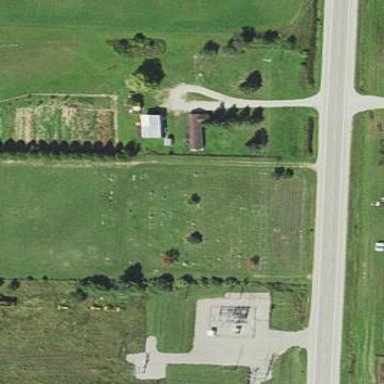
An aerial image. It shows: Cemetery.